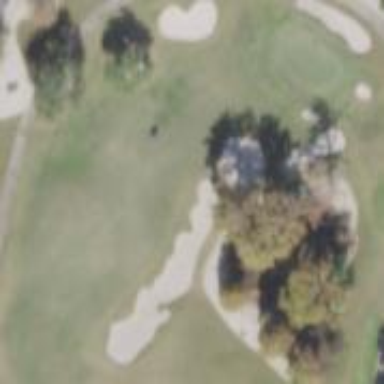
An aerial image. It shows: Golf fairway surrounded by grass.